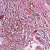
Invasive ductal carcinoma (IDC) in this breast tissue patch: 0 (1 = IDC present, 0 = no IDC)